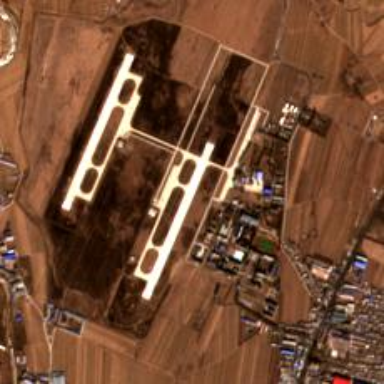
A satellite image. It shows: View of runway in airport.